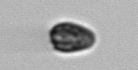
Label: Pseudochattonella_farcimen